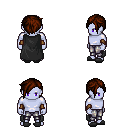
a pixel art fantasy rpg character, male body template, dark elf, purple skin, black cape, metal pants, brown pixie cut hairstyle, leather bracers, gray slippers, four views (front, back, left, right), 2x2 character sprite sheet, small pixel art, hard edges, no anti-aliasing